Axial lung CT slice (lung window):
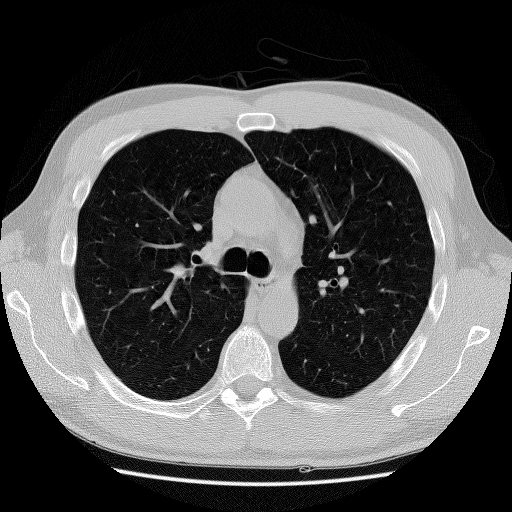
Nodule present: no